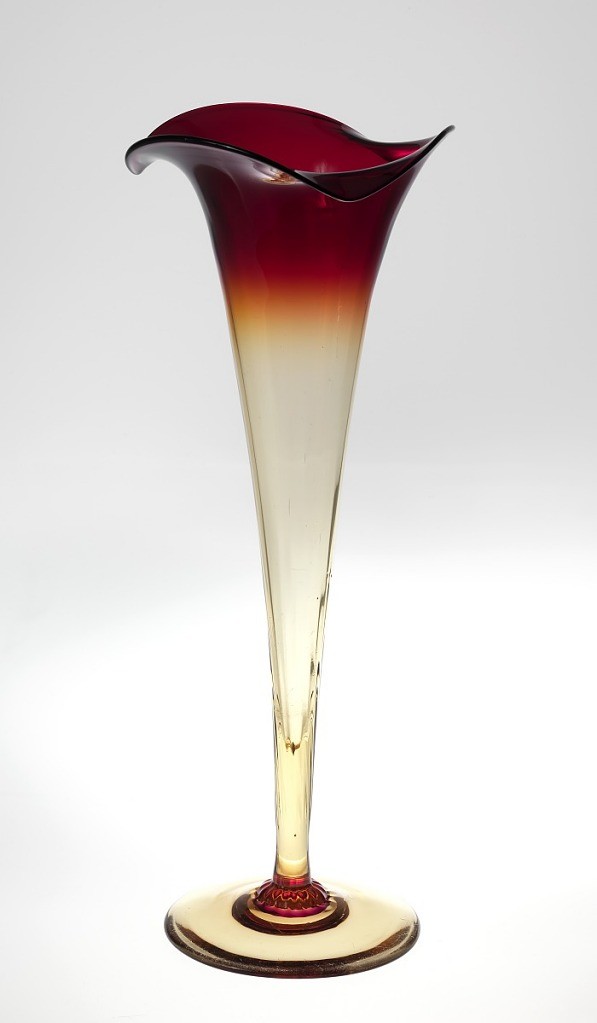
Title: Lily Vase
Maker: New England Glass Company, American, East Cambridge, Massachusetts, 1818 – 1888
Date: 1883–88
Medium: Amberina glass
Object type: vase
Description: Large trumpet form; shaped deep red rim tapering to clear yellow-amber-ochre colored body and circular foot.